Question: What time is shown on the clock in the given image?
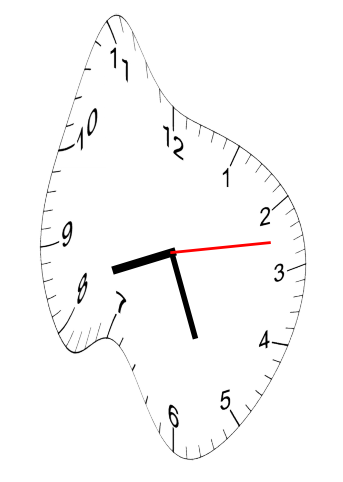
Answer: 08:26:13